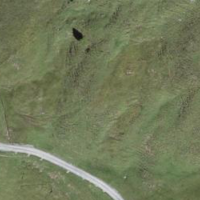
EUNIS habitat code: 23
Species observed at this site:
Parnassia palustris